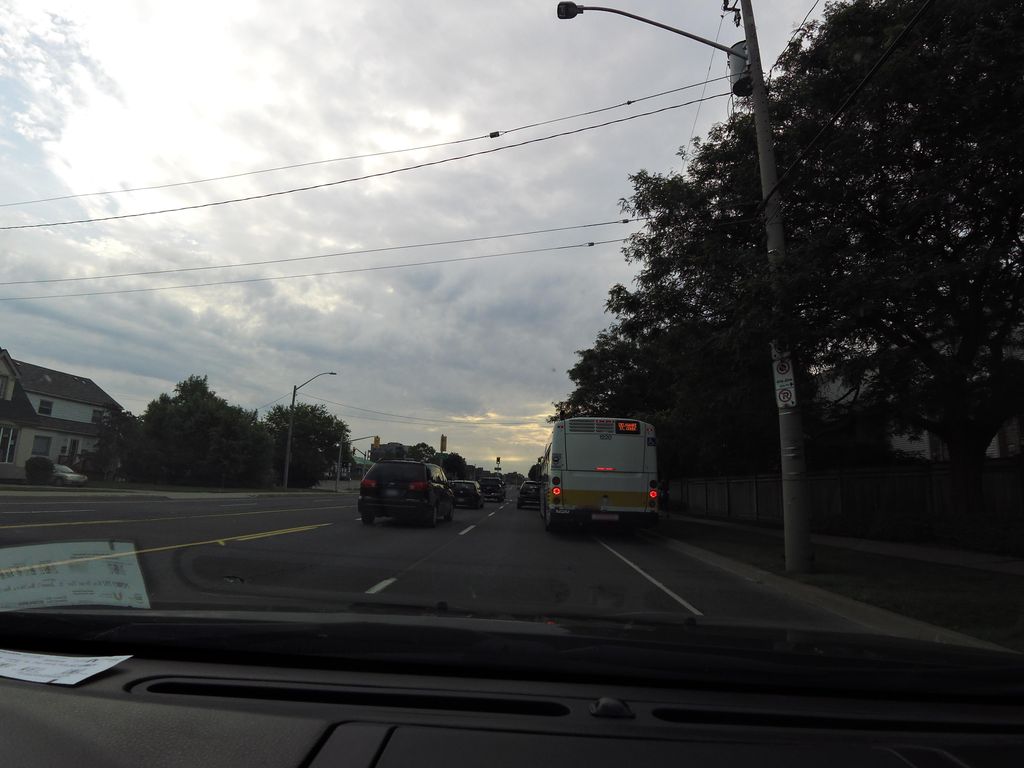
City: hamilton